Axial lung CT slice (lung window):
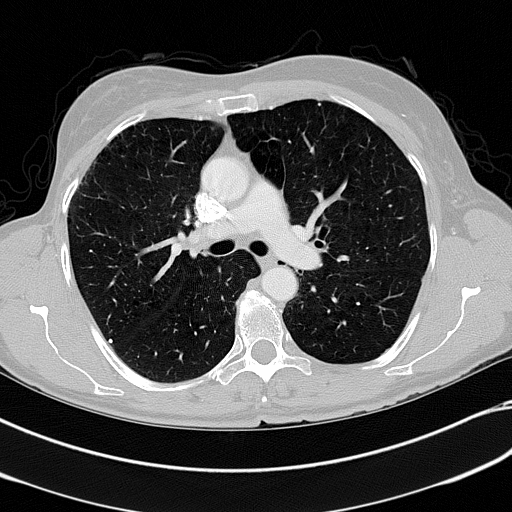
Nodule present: no